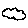
Label: cloud